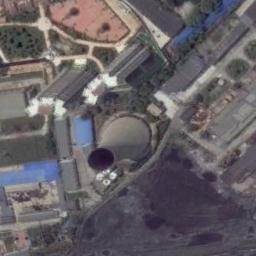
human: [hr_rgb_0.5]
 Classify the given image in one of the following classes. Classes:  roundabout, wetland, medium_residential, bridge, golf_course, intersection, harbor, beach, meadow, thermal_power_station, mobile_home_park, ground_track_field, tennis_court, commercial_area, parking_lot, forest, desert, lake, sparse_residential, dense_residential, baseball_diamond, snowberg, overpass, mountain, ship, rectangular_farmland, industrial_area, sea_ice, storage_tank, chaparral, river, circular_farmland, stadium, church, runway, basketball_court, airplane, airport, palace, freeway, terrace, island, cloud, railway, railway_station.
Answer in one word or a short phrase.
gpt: thermal_power_station